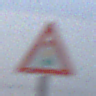
Verkehrszeichen: Lichtzeichenanlage
Umgebung: Outdoor, Nature
Tageszeit: MorningAfternoon
Wetter: Overcast
Licht: Natural
Jahreszeit: NotSpecified
Kontrast: LowContrast